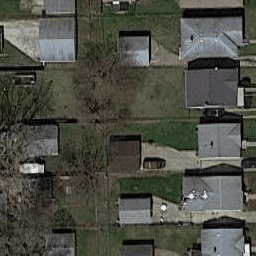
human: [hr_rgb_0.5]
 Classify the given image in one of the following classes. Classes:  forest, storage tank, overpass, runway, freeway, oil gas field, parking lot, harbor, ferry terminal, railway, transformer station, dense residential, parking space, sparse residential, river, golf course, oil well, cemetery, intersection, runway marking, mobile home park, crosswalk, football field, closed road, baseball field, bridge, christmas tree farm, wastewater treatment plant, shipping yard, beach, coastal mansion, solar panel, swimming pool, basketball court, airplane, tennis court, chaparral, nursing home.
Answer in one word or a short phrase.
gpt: dense residential